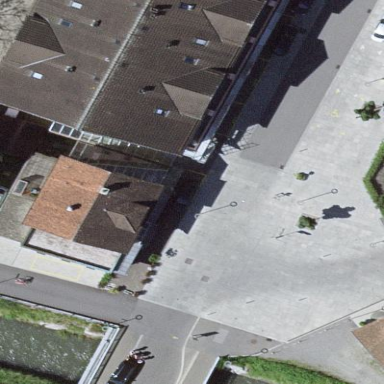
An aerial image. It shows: Cafe building.